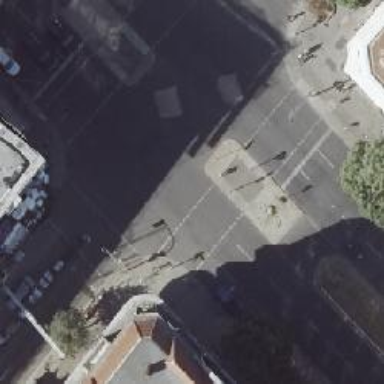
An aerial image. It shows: Footway located on traffic island.